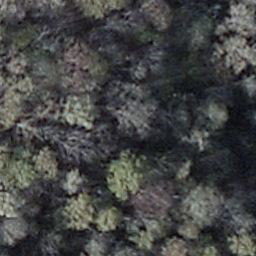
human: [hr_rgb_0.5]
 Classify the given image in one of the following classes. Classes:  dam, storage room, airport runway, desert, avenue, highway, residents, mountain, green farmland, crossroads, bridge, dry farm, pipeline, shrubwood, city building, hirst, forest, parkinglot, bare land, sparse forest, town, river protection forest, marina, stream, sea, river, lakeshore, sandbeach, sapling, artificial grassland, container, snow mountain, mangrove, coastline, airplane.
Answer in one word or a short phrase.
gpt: shrubwood